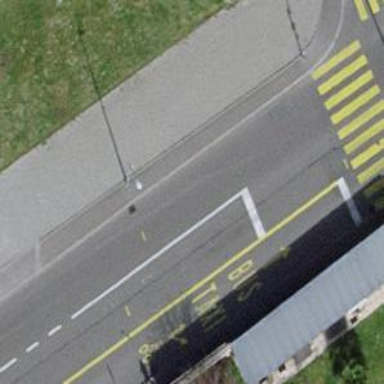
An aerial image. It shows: Asphalt sidewalk leading to platform for public transport.